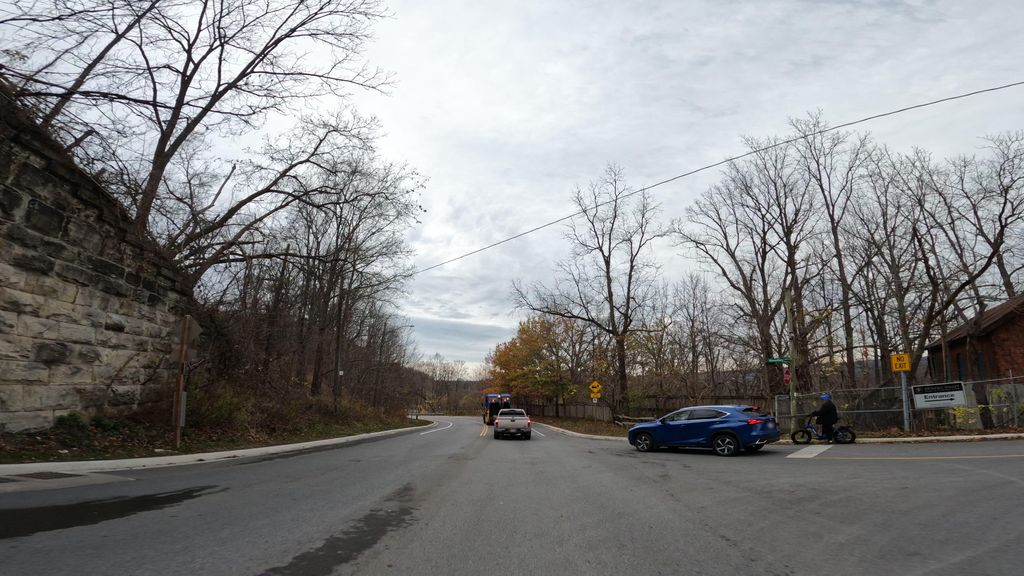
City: hamilton